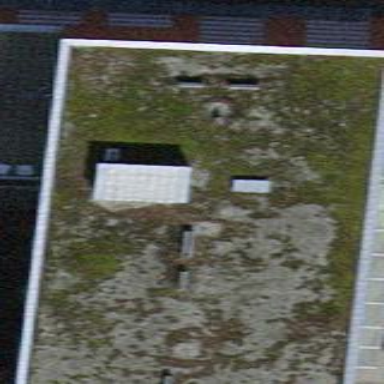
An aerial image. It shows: Residential building with flat roof.